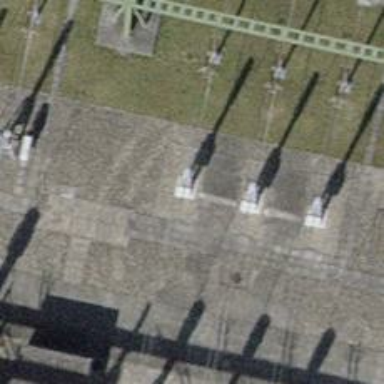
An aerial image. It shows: Insulator used in power equipment.